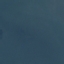
Land use / land cover: SeaLake